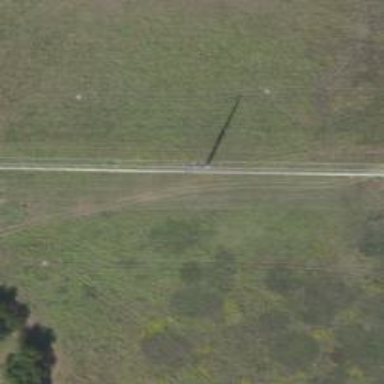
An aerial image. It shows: Power tower.